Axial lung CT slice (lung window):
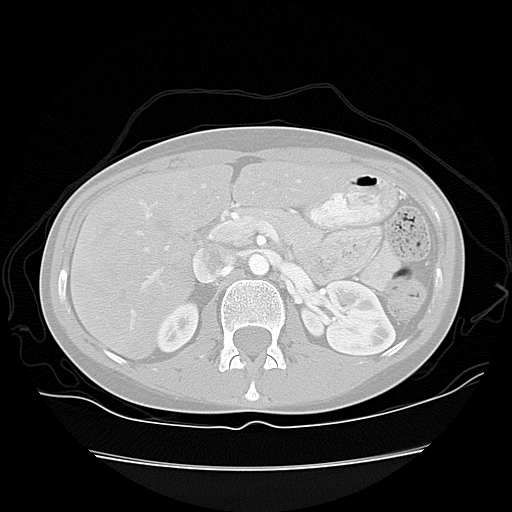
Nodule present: no